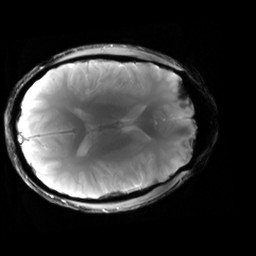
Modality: T2starw
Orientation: axial
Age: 27
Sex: male
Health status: healthy
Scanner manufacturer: siemens
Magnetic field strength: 3 T
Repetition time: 0.7 s
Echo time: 0.02 s